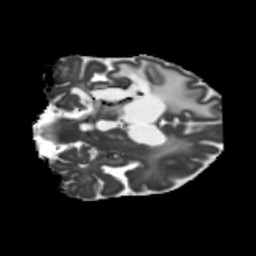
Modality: MD
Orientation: coronal
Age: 58
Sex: male
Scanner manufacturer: siemens
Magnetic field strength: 3 T
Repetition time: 5.25 s
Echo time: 0.08 s